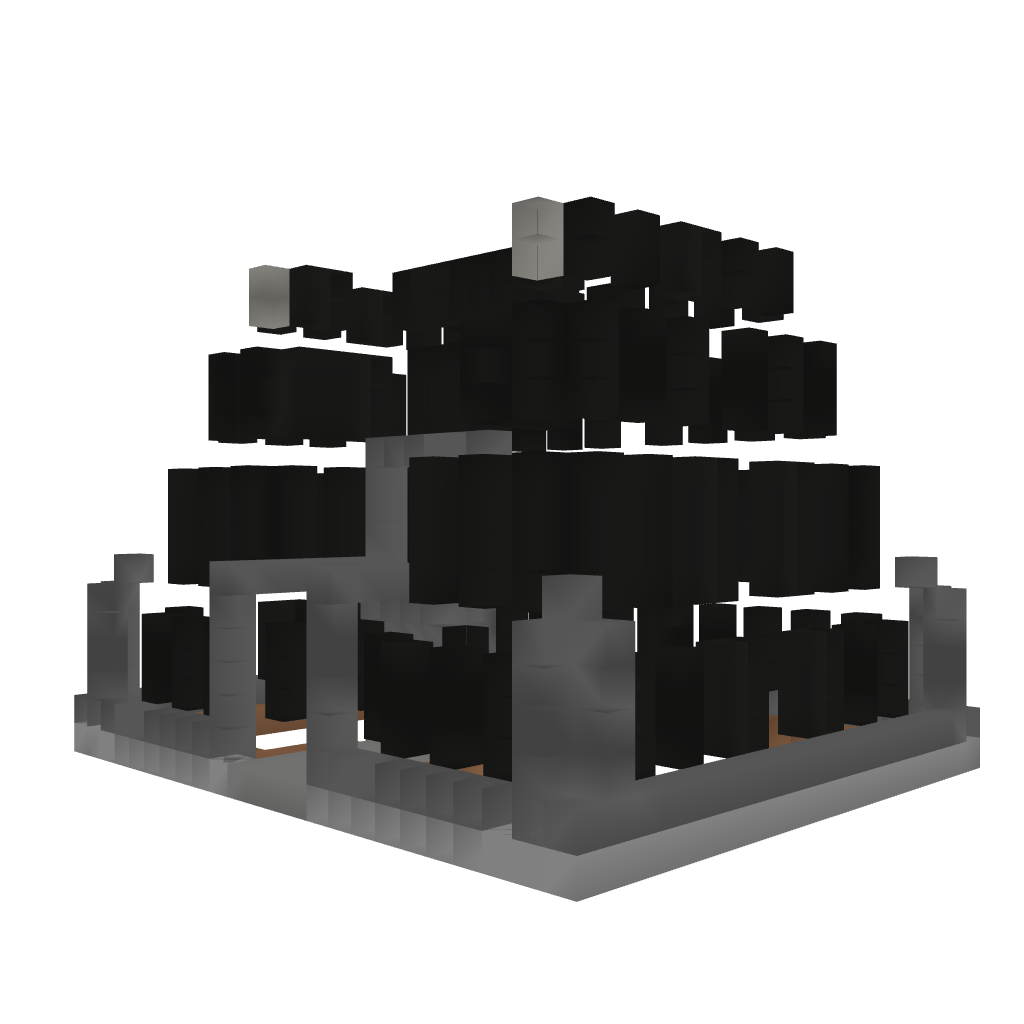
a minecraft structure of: Modern Government Building